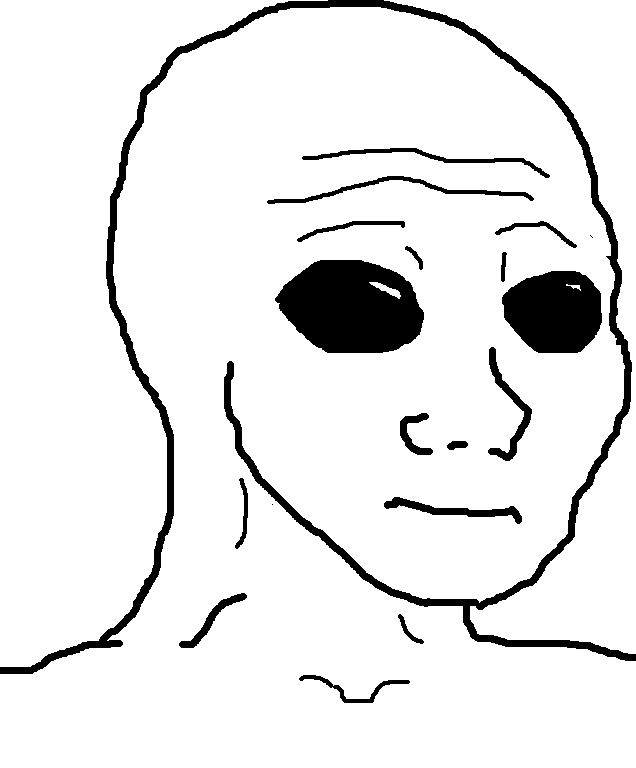
Label: 5_Alien